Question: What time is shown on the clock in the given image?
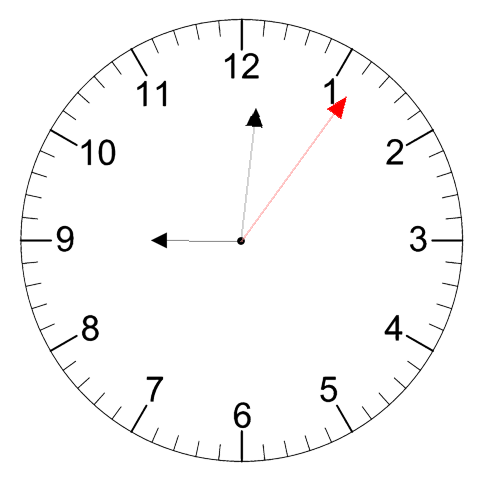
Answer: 09:01:06